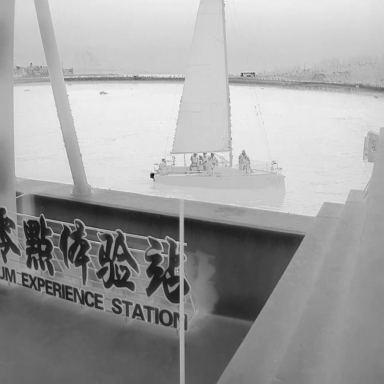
There is a sailboat in the infrared image.